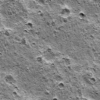
Label: not_dusty